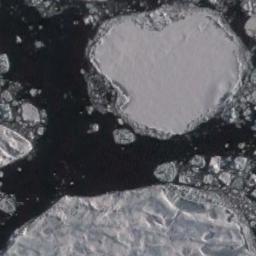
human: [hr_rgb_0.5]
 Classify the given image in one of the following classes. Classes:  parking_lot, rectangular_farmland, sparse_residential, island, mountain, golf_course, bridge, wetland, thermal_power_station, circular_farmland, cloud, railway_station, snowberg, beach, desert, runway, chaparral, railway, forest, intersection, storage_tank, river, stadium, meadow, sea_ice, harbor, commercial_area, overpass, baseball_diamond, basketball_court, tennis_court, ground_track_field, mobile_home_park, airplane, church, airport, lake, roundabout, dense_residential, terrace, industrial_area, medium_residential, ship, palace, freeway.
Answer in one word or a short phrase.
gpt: sea_ice